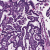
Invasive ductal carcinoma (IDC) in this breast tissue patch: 1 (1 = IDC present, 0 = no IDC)